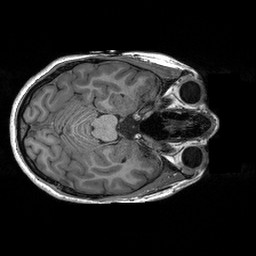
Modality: T1w
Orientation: axial
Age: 18
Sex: female
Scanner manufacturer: siemens
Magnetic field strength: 3 T
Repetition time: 2.3 s
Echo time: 0.00233 s